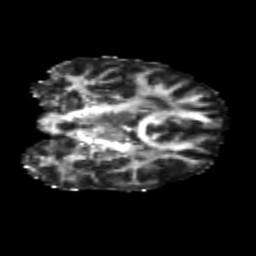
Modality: FA
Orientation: coronal
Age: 22
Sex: female
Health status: healthy
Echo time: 0.074 s